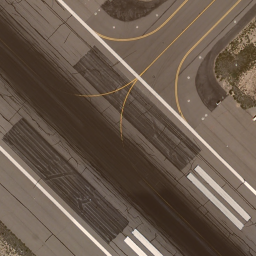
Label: runway